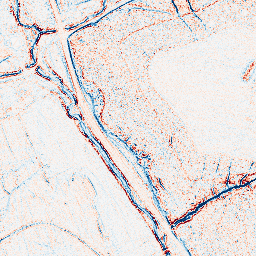
Category: edge_preserving
Decomposition family: bilateral
Decomposition parameters: d: 5
sigma_color: 75
sigma_space: 50
Upsampling method: lanczos
Upsampling parameters: scale: 8
Upsampling scale: 8